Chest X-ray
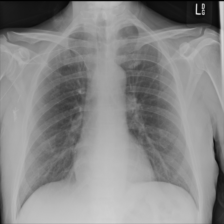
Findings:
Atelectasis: negative
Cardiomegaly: negative
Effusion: negative
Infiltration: negative
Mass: negative
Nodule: negative
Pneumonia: negative
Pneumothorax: negative
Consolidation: negative
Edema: negative
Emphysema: negative
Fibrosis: negative
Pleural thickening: negative
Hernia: negative